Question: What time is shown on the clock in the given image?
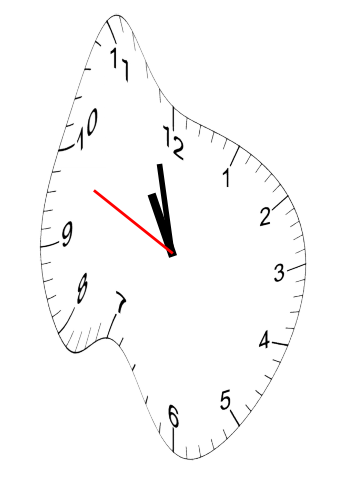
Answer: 10:57:49